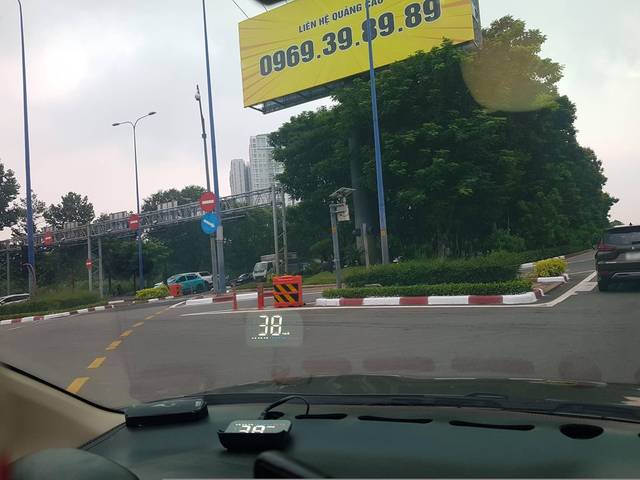
Region: Vietnam
Coordinates: 10.773, 106.722